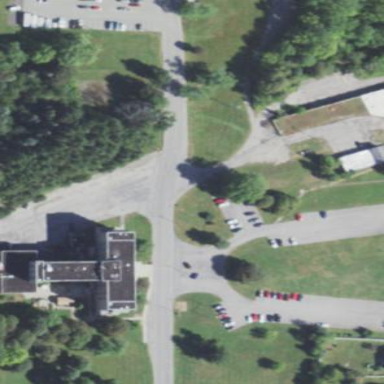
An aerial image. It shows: Parking area.